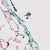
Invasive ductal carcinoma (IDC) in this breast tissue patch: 0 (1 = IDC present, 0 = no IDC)